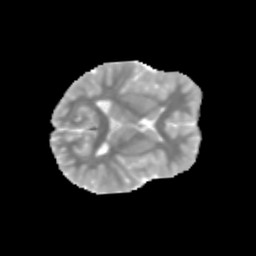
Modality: MD
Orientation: axial
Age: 11
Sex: male
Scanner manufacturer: siemens
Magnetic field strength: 3 T
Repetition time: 3.8 s
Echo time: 0.07 s